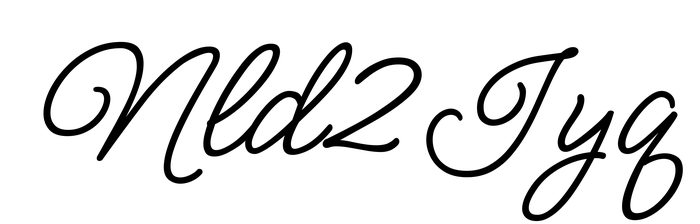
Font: MeowScript-Regular